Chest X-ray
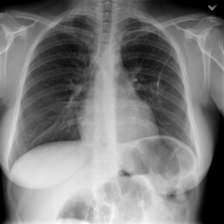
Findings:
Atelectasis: negative
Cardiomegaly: negative
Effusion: negative
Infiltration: negative
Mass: negative
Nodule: negative
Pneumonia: negative
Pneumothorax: negative
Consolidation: negative
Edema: negative
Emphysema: negative
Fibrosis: negative
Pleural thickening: negative
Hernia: negative